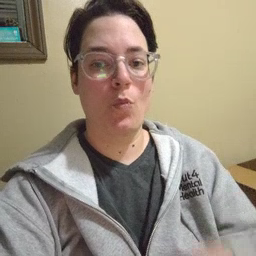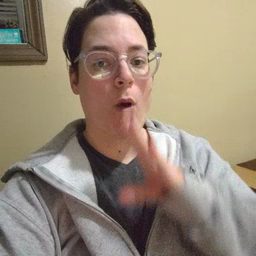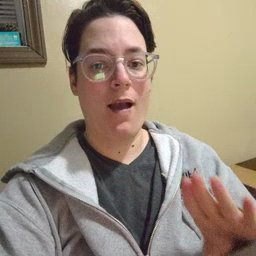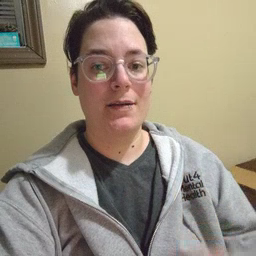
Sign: quiet